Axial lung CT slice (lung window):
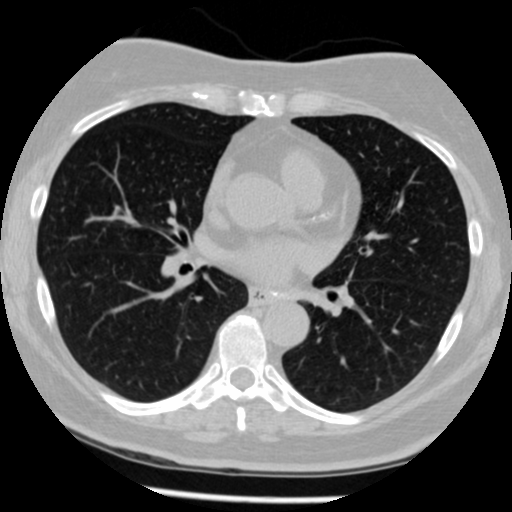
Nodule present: no